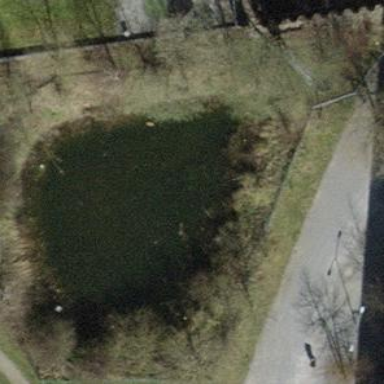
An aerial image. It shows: Serene pond surrounded by nature.